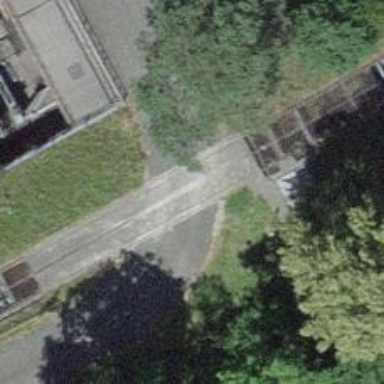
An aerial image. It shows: Funicular railway.